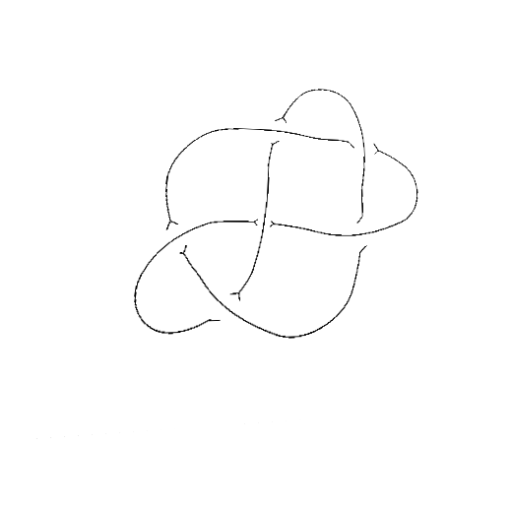
Crossing number: 6